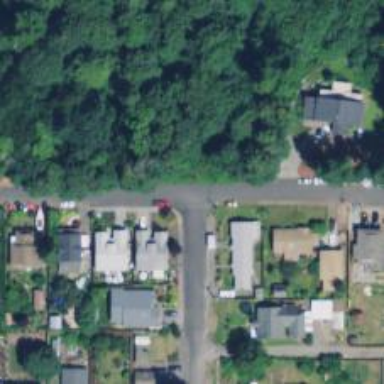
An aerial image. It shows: Residential road with sidewalk on the left side.